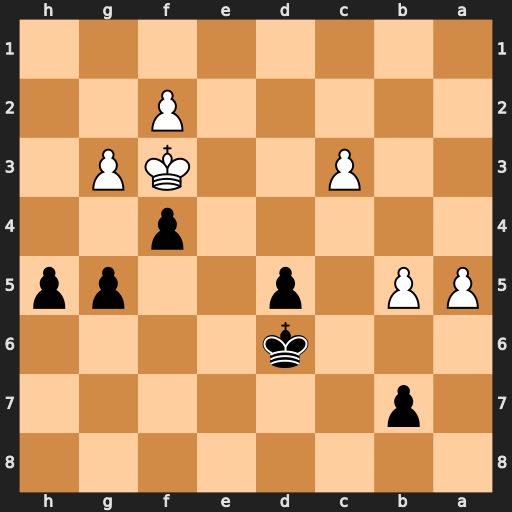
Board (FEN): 8/1p6/3k4/PP1p2pp/5p2/2P2KP1/5P2/8
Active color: b
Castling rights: -
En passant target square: -
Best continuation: fxg3 Kxg3 Kc5